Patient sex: F
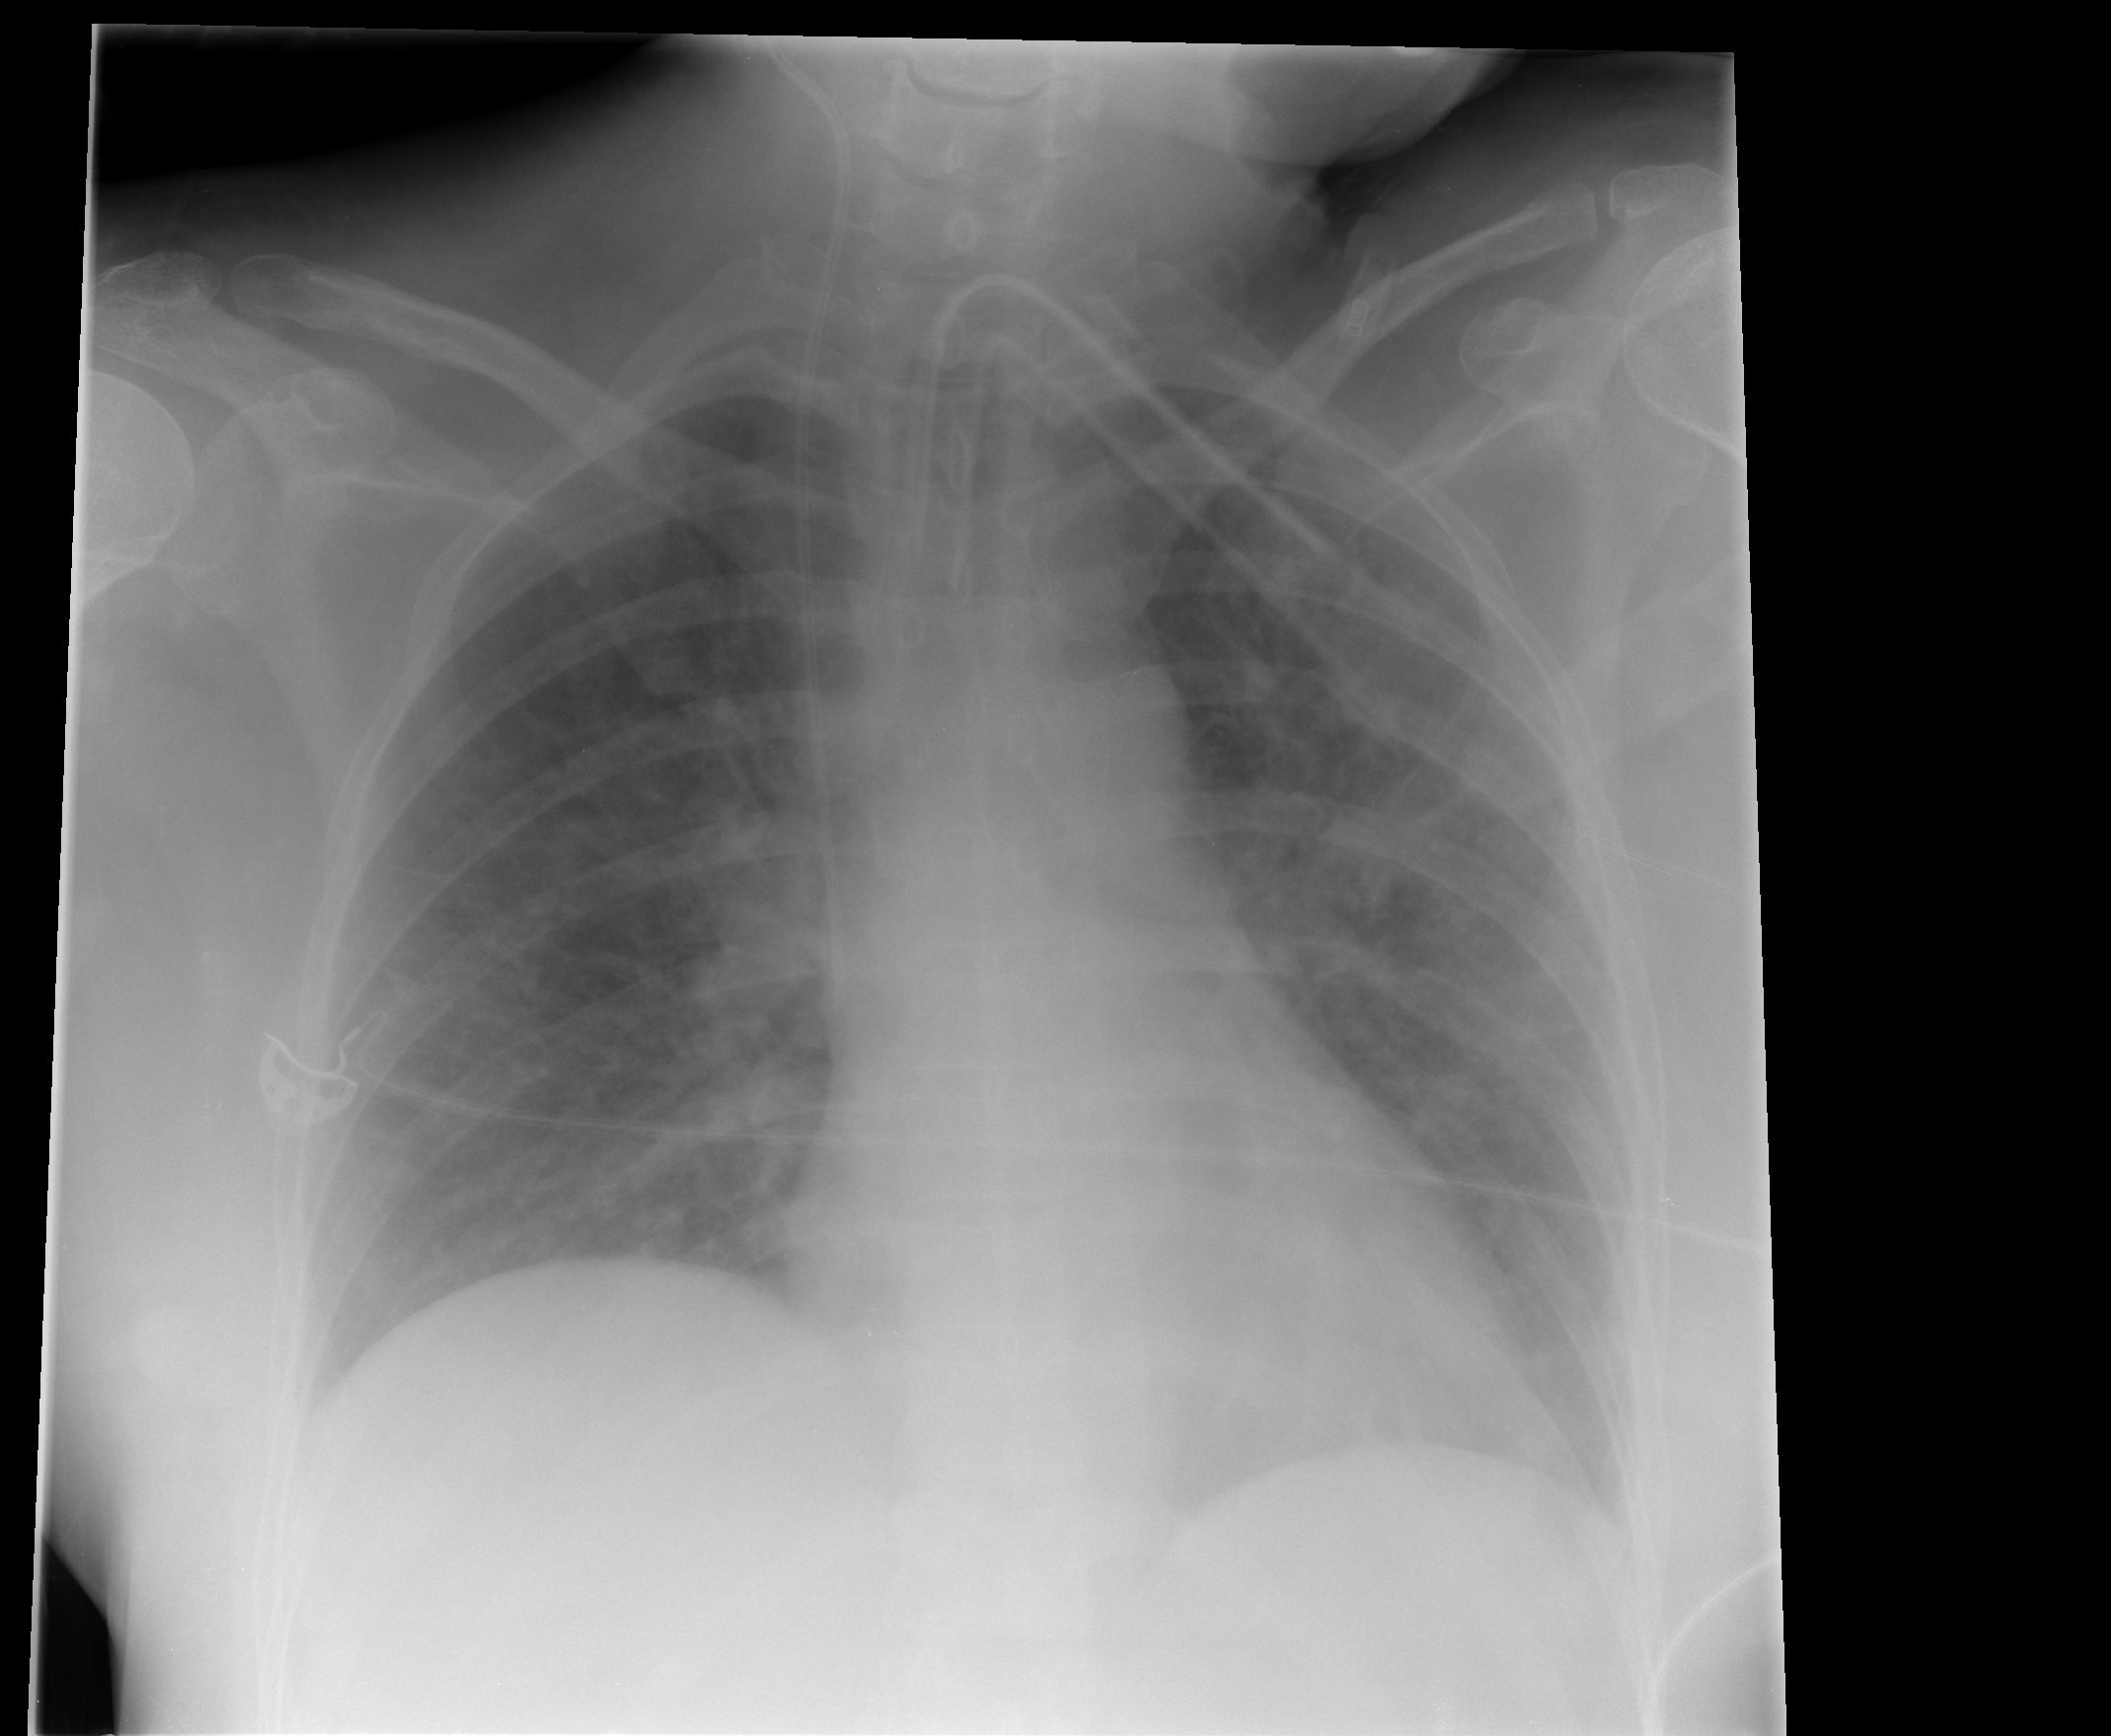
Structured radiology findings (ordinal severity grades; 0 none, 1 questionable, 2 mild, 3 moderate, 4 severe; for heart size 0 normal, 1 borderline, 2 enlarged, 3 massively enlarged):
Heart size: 0
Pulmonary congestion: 2
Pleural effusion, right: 0
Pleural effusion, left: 1
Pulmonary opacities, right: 0
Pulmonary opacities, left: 2
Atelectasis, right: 2
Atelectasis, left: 2